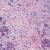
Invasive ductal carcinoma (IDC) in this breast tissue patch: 1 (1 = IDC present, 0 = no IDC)